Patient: sex F, age 62
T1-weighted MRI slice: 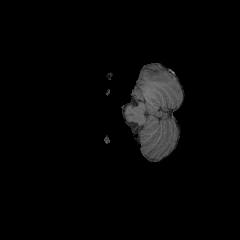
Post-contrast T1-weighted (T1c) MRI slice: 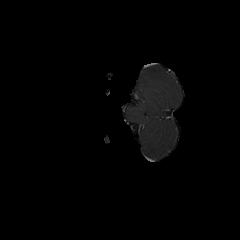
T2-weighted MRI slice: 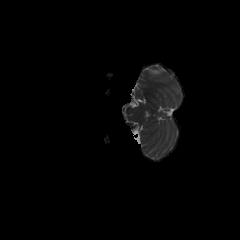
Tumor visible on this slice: no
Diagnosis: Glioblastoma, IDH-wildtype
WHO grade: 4